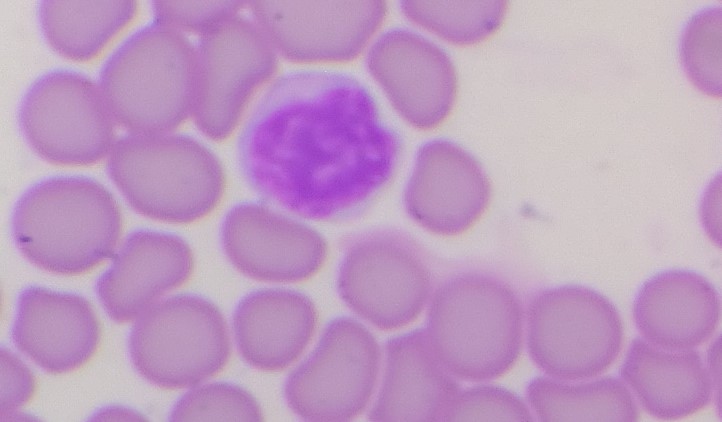
White blood cell type: Lymphocyte